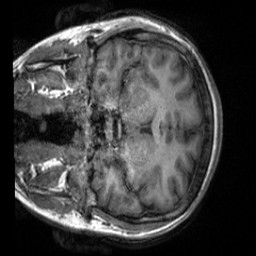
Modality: T1w
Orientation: coronal
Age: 20
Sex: female
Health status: healthy
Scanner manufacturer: siemens
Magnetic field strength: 3 T
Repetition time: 2 s
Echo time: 0.00232 s